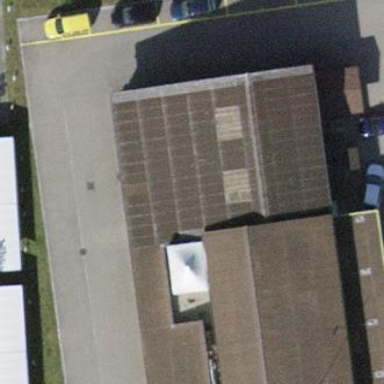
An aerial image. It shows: Parking area with surface.